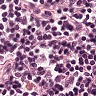
Metastatic tissue present: no